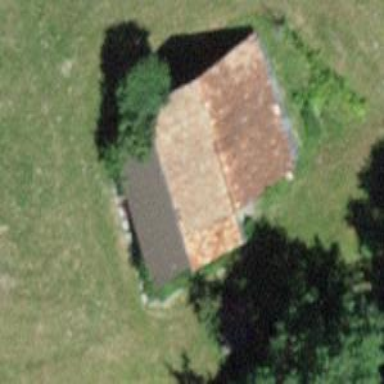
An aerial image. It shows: Rural barn.